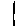
Label: line